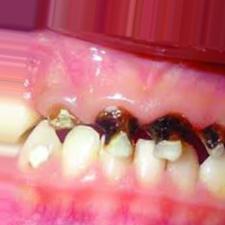
Condition: Caries